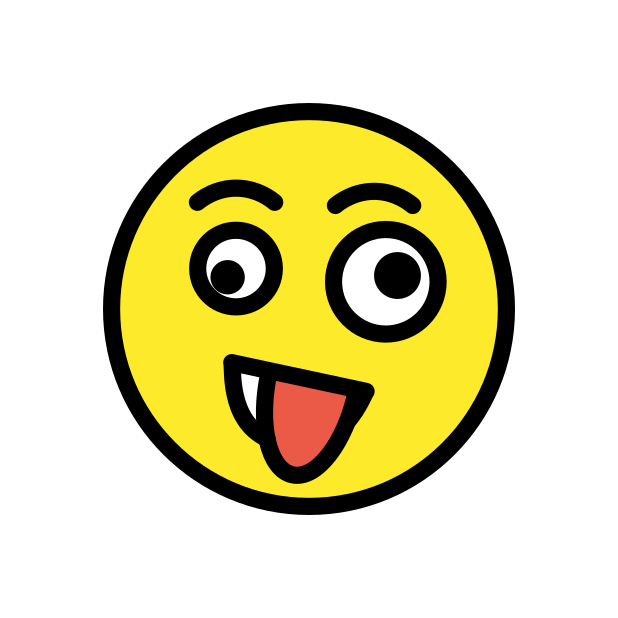
zany face